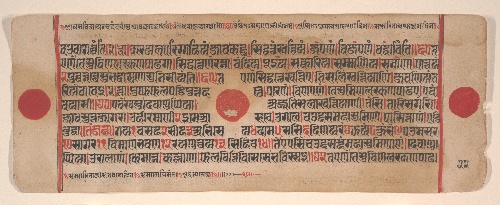
Artist: Bhadrabahu
Artist bio: Indian, died ca. 356 BCE
Date: 15th century
Object type: Folio
Classification: Paintings
Medium: Ink, opaque watercolor, and gold on paper
Culture: India (Gujarat)
Dimensions: (Average size .1–.71): 4 1/2 x 11 3/8 in. (11.4 x 28.9 cm)
Department: Asian Art
Credit line: Bequest of Cora Timken Burnett, 1956
Accession year: 1957
Repository: Metropolitan Museum of Art, New York, NY